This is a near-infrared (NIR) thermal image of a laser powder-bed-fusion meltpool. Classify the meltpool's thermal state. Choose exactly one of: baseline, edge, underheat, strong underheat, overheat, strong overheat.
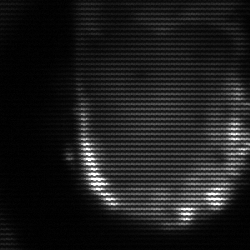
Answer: baseline